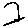
Label: hexagon